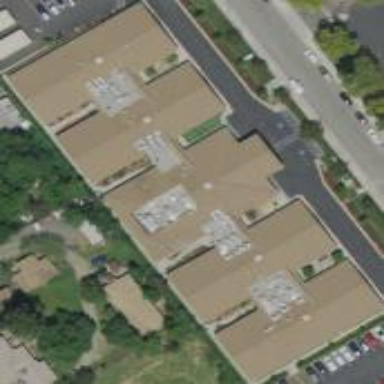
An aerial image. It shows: Nursing home building.